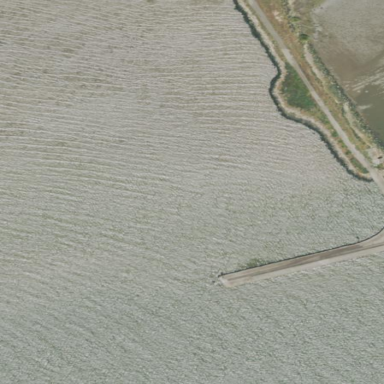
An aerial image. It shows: Concrete military pier.